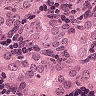
Metastatic tissue present: yes